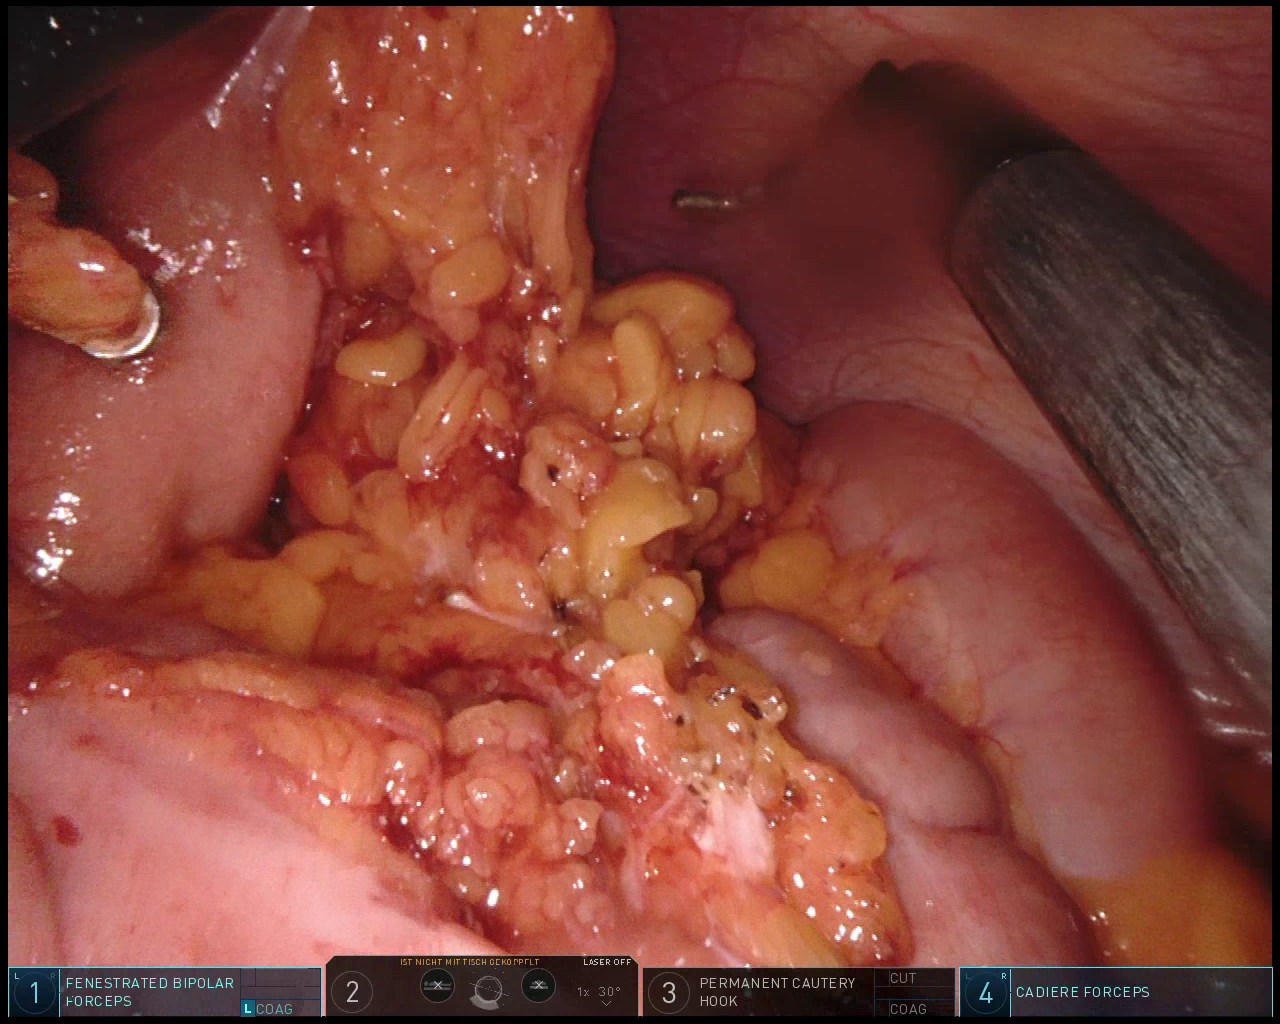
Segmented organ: abdominal_wall
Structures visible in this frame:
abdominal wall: yes
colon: yes
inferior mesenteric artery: no
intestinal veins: no
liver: no
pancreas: no
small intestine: no
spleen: no
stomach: yes
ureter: no
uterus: no
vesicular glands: no